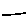
Label: line